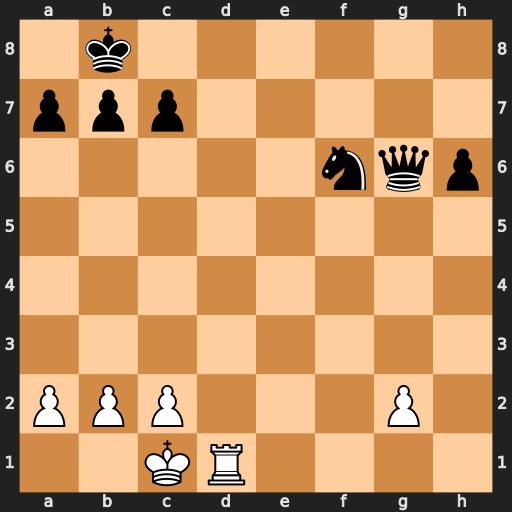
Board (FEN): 1k6/ppp5/5nqp/8/8/8/PPP3P1/2KR4
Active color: w
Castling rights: -
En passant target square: -
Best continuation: Rd8#